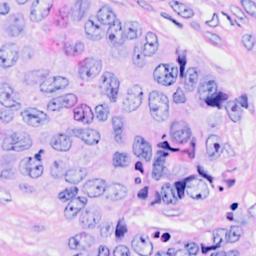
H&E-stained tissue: Breast